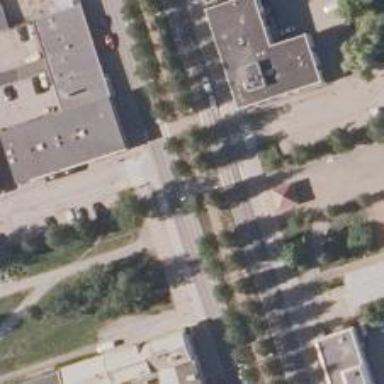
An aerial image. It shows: Cycleway with asphalt surface and zebra crossing.